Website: apple
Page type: payment
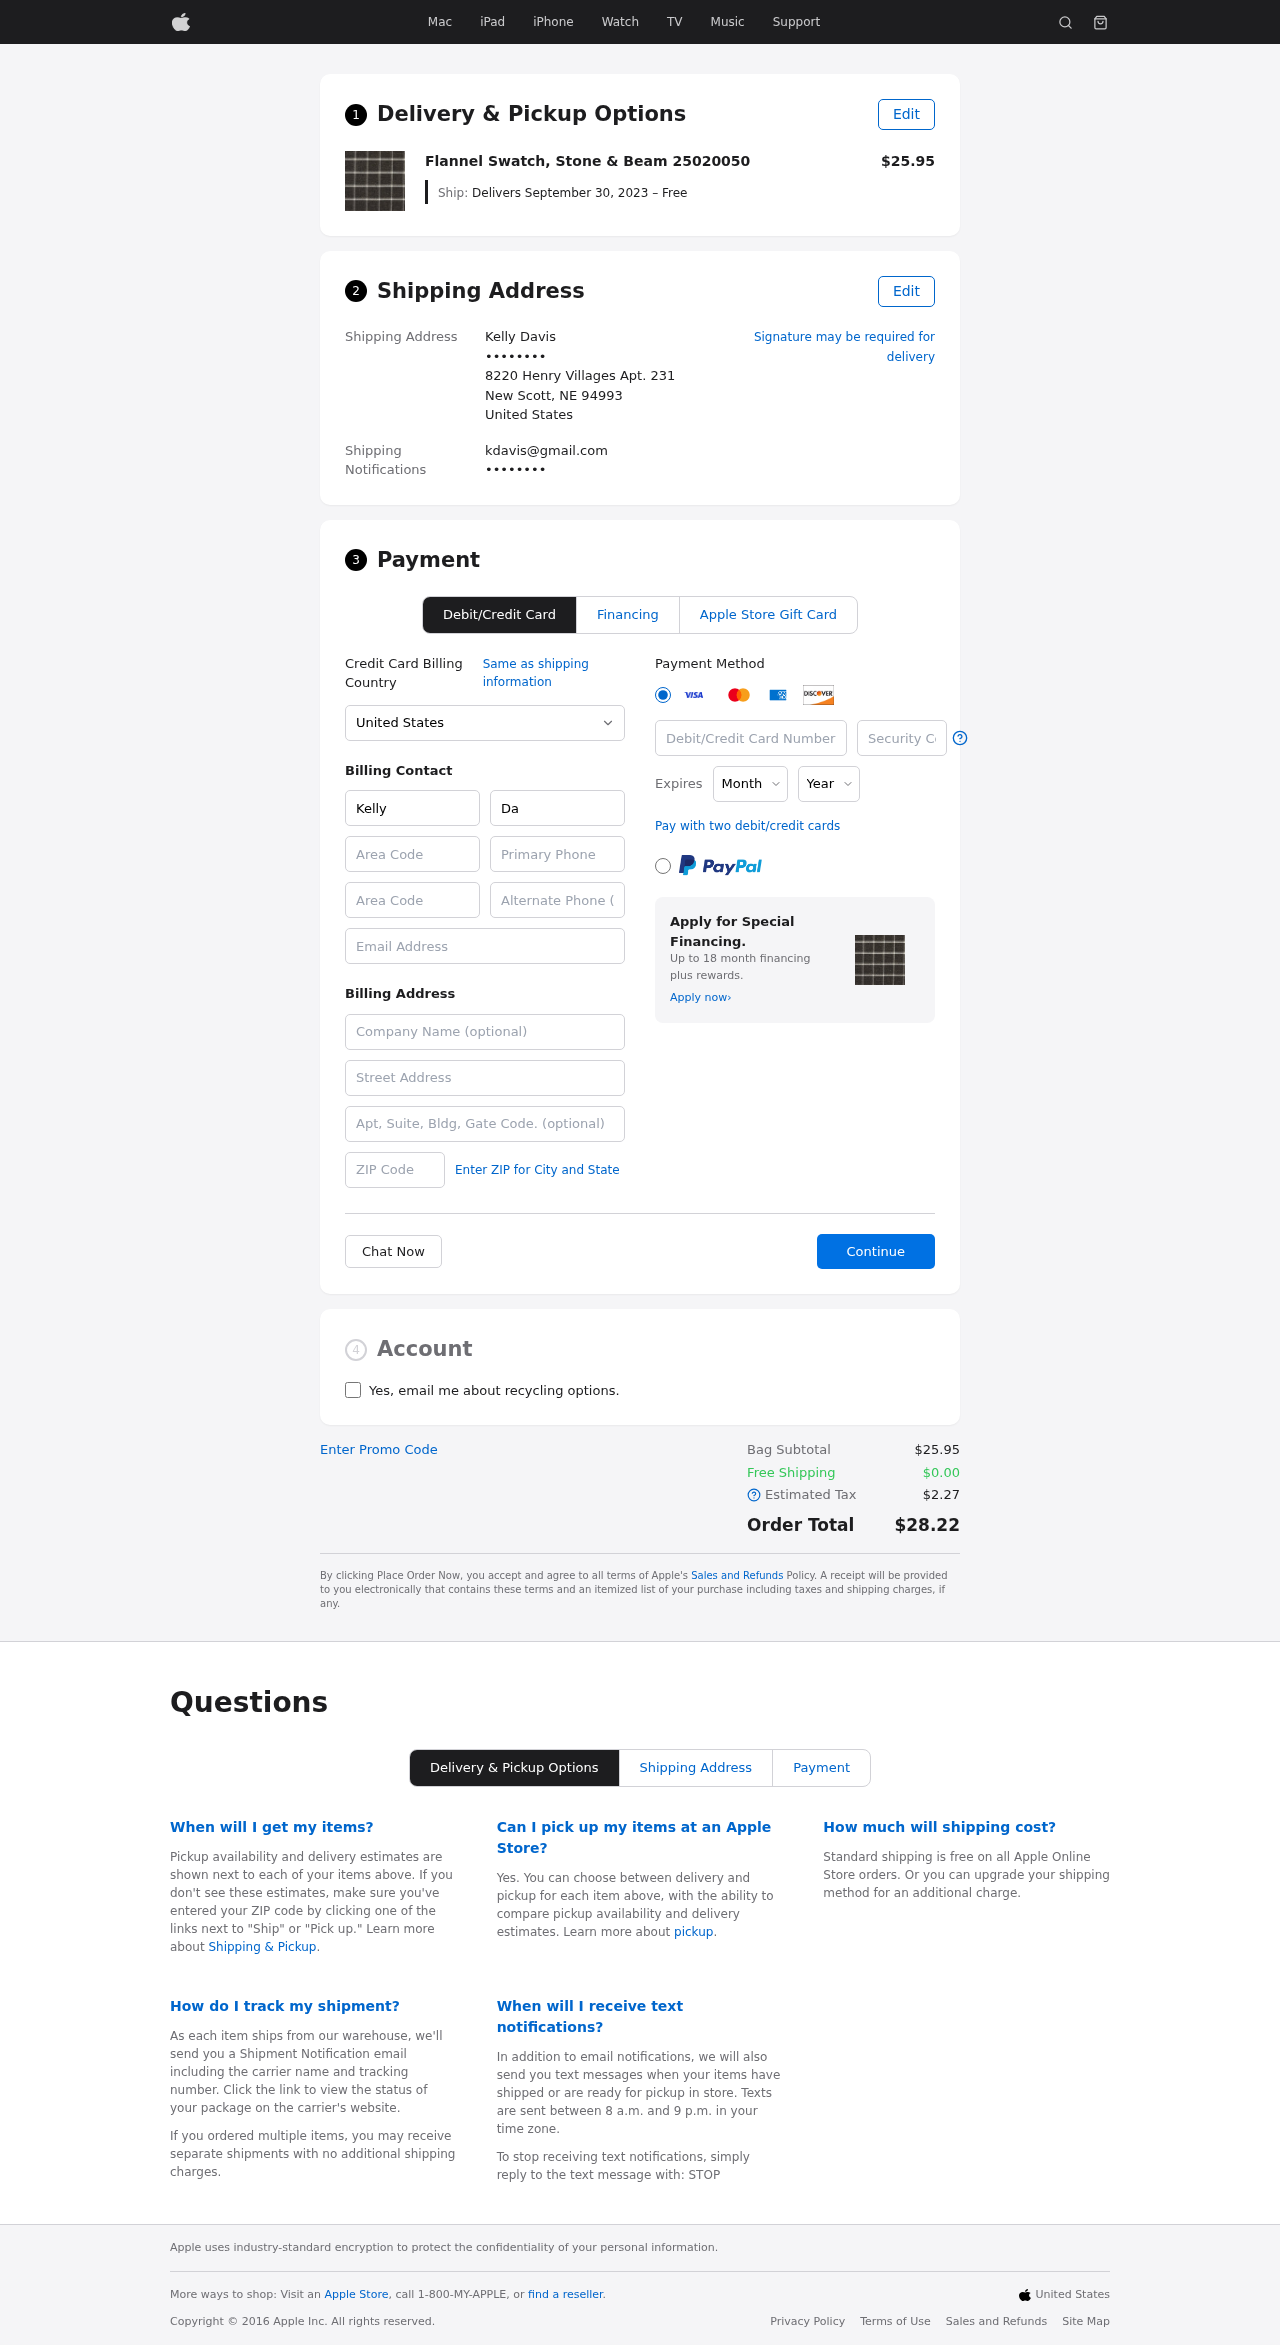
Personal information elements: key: PII_CARD_CVV
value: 491
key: PII_CARD_EXPIRY_MONTH
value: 10
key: PII_CARD_EXPIRY_YEAR
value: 30
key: PII_CARD_NUMBER
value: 6011 9500 1680 9410
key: PII_CITY_STATE_ZIP
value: New Scott, NE 94993
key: PII_COUNTRY
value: United States
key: PII_EMAIL
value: kdavis@gmail.com
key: PII_EMAIL2
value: kdavis@gmail.com
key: PII_FIRSTNAME
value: Kelly
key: PII_FULLNAME
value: Kelly Davis
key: PII_LASTNAME
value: Davis
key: PII_PHONE3
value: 9188696561
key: PII_PHONE_ALT
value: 5236859514
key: PII_PHONE_ALT_AREA
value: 523
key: PII_PHONE_AREA
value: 918
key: PII_POSTCODE2
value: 87128
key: PII_SECURITY_CODE
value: NB29
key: PII_STREET
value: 8220 Henry Villages Apt. 231
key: PII_STREET2
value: Suite 826
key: PII_PHONE
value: ••••••••
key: PII_PHONE2
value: ••••••••
Product elements: key: PRODUCT1_NAME
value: Flannel Swatch, Stone & Beam 25020050
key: PRODUCT1_PRICE
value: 25.95
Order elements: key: ORDER_DELIVERY_DATE
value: Delivers September 30, 2023 – Free
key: ORDER_SUBTOTAL
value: $25.95
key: ORDER_SHIPPING_COST
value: $0.00
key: ORDER_TAX
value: $2.27
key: ORDER_TOTAL
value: $28.22